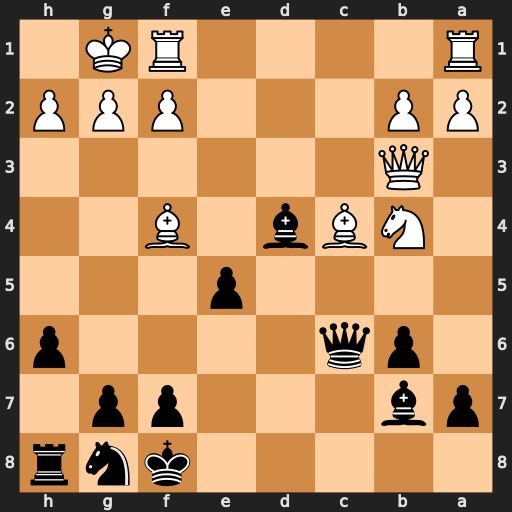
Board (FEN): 5knr/pb3pp1/1pq4p/4p3/1NBb1B2/1Q6/PP3PPP/R4RK1
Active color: b
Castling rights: -
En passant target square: -
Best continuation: Qxg2#